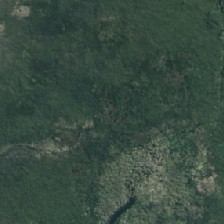
Land cover: herbaceous_freshwater_vege